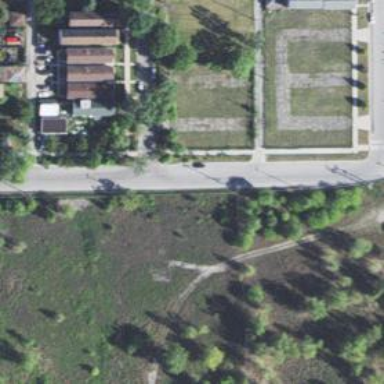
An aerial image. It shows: Uncontrolled footway crossing with lines marking the way.